Interaction volume radius: 10 \u00c5
Interaction volume height: 30 \u00c5
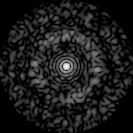
Disorder parameter: 0.8412